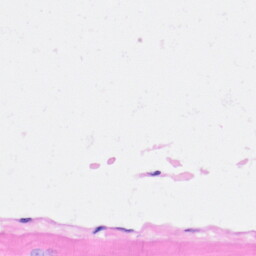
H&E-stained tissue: Heart